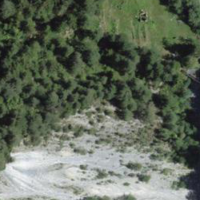
EUNIS habitat code: 43
Species observed at this site:
Melitaea diamina
Epipactis atrorubens